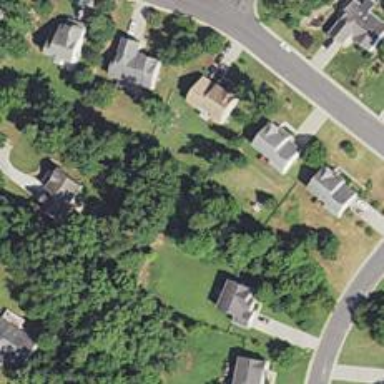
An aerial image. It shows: Neighborhood.